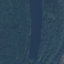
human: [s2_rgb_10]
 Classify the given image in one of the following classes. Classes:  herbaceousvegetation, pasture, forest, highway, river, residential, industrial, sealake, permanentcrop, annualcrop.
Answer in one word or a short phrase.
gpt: River